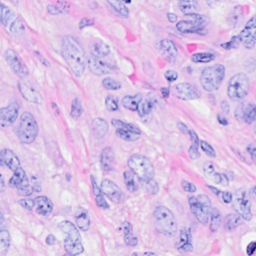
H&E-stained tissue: Breast